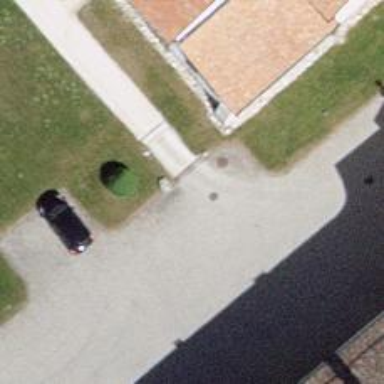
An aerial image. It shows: Charging station.